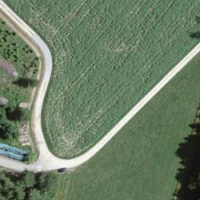
EUNIS habitat code: 44
Species observed at this site:
Prunus spinosa